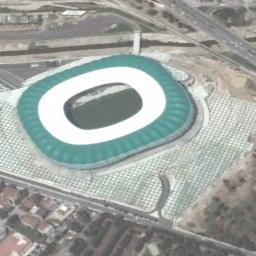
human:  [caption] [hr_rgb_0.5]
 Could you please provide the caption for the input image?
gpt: Square stadium next to residential area and road .

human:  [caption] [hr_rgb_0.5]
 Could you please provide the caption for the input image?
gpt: The stadium has a blue roof on three sides and a red roof on the other side .

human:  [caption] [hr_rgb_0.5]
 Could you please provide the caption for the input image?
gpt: There are many buildings beside the stadium .

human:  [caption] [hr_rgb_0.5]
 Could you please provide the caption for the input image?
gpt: The stadium is on the bare land next to some buildings and roads .

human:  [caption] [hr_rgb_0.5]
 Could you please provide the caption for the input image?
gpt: There are some green trees and buildings near the stadium .